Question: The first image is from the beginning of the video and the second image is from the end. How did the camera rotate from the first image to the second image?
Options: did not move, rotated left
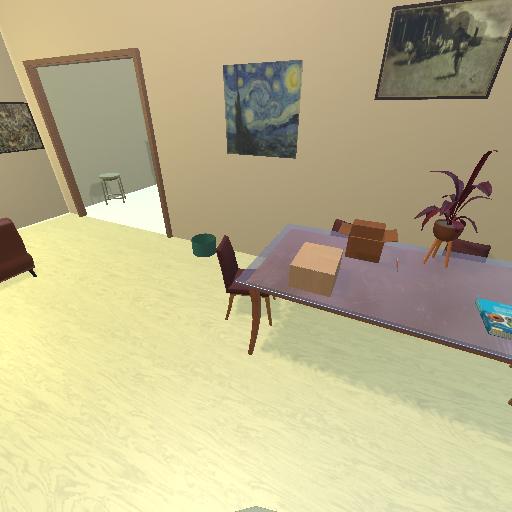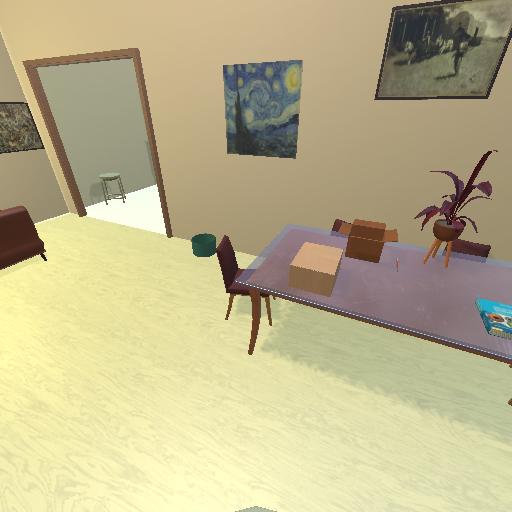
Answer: did not move